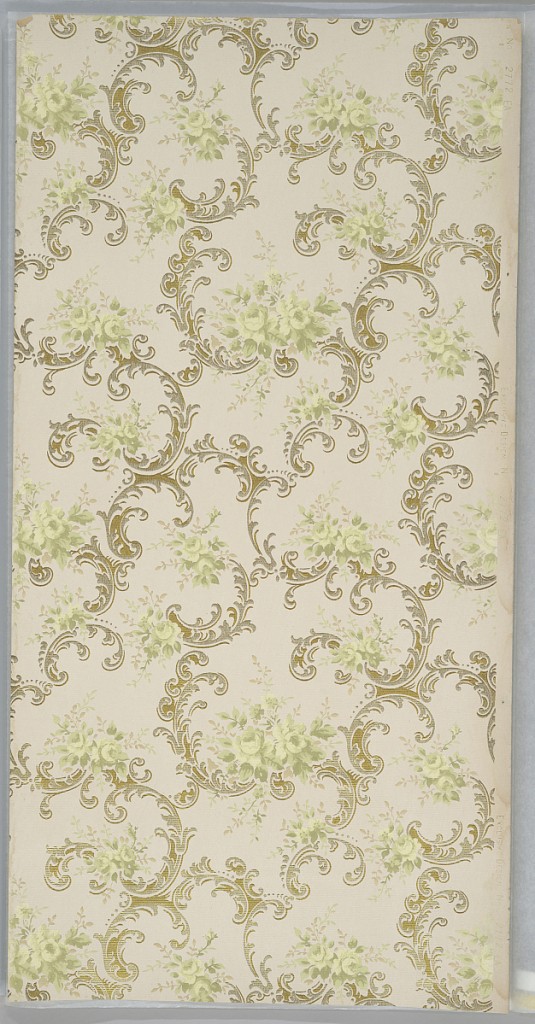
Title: Sidewall
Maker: S.A. Maxwell & Co.
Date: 1905–1915
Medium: Machine-printed paper, ribbed
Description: Somewhat random scrolling acanthus tracery or framework, with yellow flowers scattered about. Printed on tan ground.